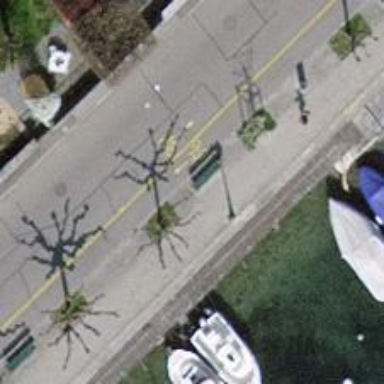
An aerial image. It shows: Bench for seating.